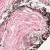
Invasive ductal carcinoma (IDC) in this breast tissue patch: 0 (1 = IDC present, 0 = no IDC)